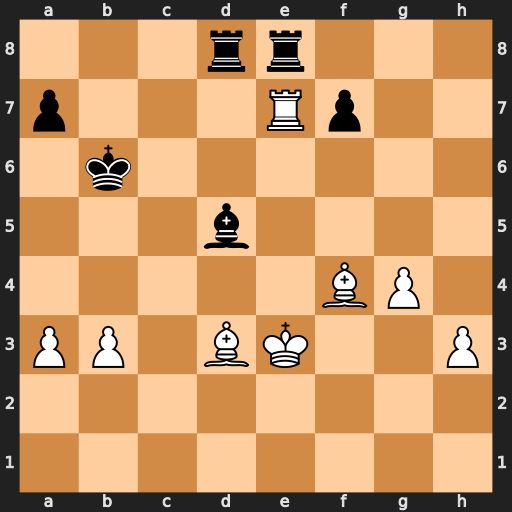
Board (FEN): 3rr3/p3Rp2/1k6/3b4/5BP1/PP1BK2P/8/8
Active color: w
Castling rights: -
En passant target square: -
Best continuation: Bc7+ Kc6 Bxd8